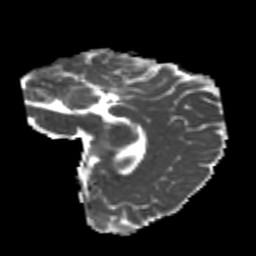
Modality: MD
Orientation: sagittal
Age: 21
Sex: female
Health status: healthy
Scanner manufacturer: philips
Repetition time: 7.386 s
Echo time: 0.08599 s